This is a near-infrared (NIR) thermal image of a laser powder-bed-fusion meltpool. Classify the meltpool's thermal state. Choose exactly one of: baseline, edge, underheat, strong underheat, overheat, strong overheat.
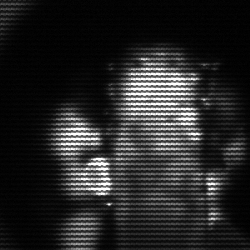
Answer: strong underheat